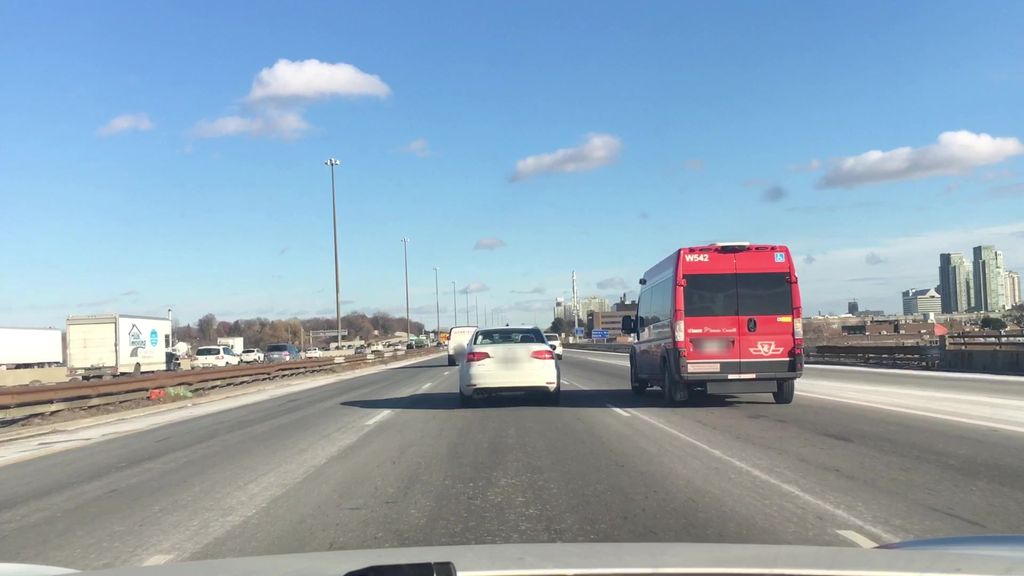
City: toronto